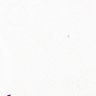
Metastatic tissue present: no